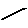
Label: line